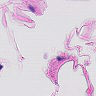
Metastatic tissue present: no